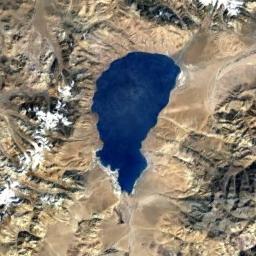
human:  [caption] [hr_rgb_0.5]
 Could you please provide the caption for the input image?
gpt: The lake in the picture is very small .

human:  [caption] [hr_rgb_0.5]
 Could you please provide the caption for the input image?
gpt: The ground is uneven around the lake .

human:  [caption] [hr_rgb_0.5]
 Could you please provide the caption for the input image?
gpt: The lake lies on a flat ground between mountains and the water is blue .

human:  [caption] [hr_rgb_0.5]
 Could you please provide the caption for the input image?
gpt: An irregularly shaped blue lake surrounded by yellow-brown mountains .

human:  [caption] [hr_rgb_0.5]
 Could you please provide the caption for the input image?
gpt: The blue lake is on a brown mountain with many ridges .